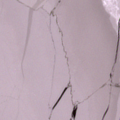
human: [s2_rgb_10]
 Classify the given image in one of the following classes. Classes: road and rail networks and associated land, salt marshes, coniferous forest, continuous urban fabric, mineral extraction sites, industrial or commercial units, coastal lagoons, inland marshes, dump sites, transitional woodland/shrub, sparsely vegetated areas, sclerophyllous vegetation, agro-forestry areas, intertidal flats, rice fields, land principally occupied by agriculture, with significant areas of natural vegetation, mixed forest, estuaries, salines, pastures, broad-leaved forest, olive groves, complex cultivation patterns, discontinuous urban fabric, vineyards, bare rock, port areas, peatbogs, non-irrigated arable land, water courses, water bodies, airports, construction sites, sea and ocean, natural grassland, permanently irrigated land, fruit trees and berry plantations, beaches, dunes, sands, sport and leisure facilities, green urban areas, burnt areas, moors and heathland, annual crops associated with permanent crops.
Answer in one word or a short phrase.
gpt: sea and ocean